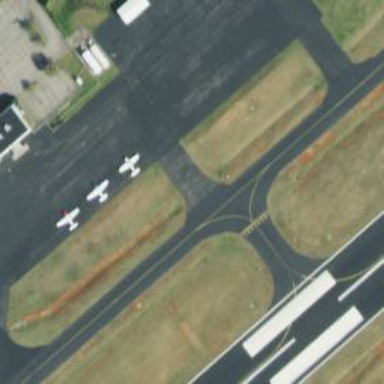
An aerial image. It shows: View of taxiway at the airport.